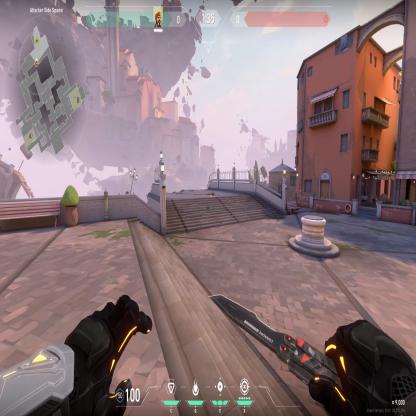
Label: dropped spike